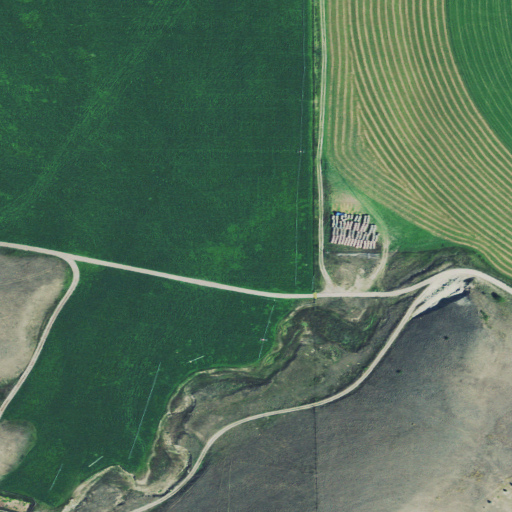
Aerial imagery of valley in Montana named Coberly Gulch containing pasture, cultivated crops, grassland, and shrub